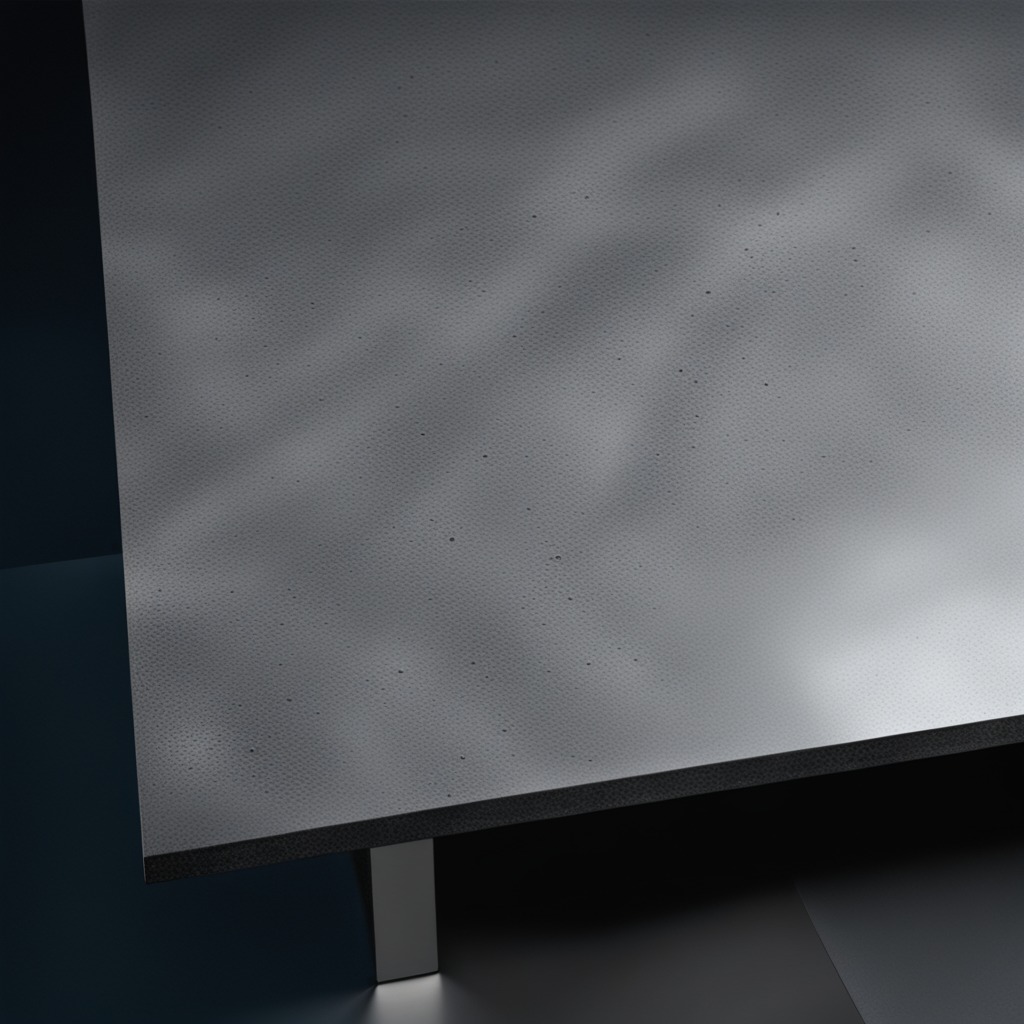
A metal screw is lying on the clean granite table inside a workshop at night.